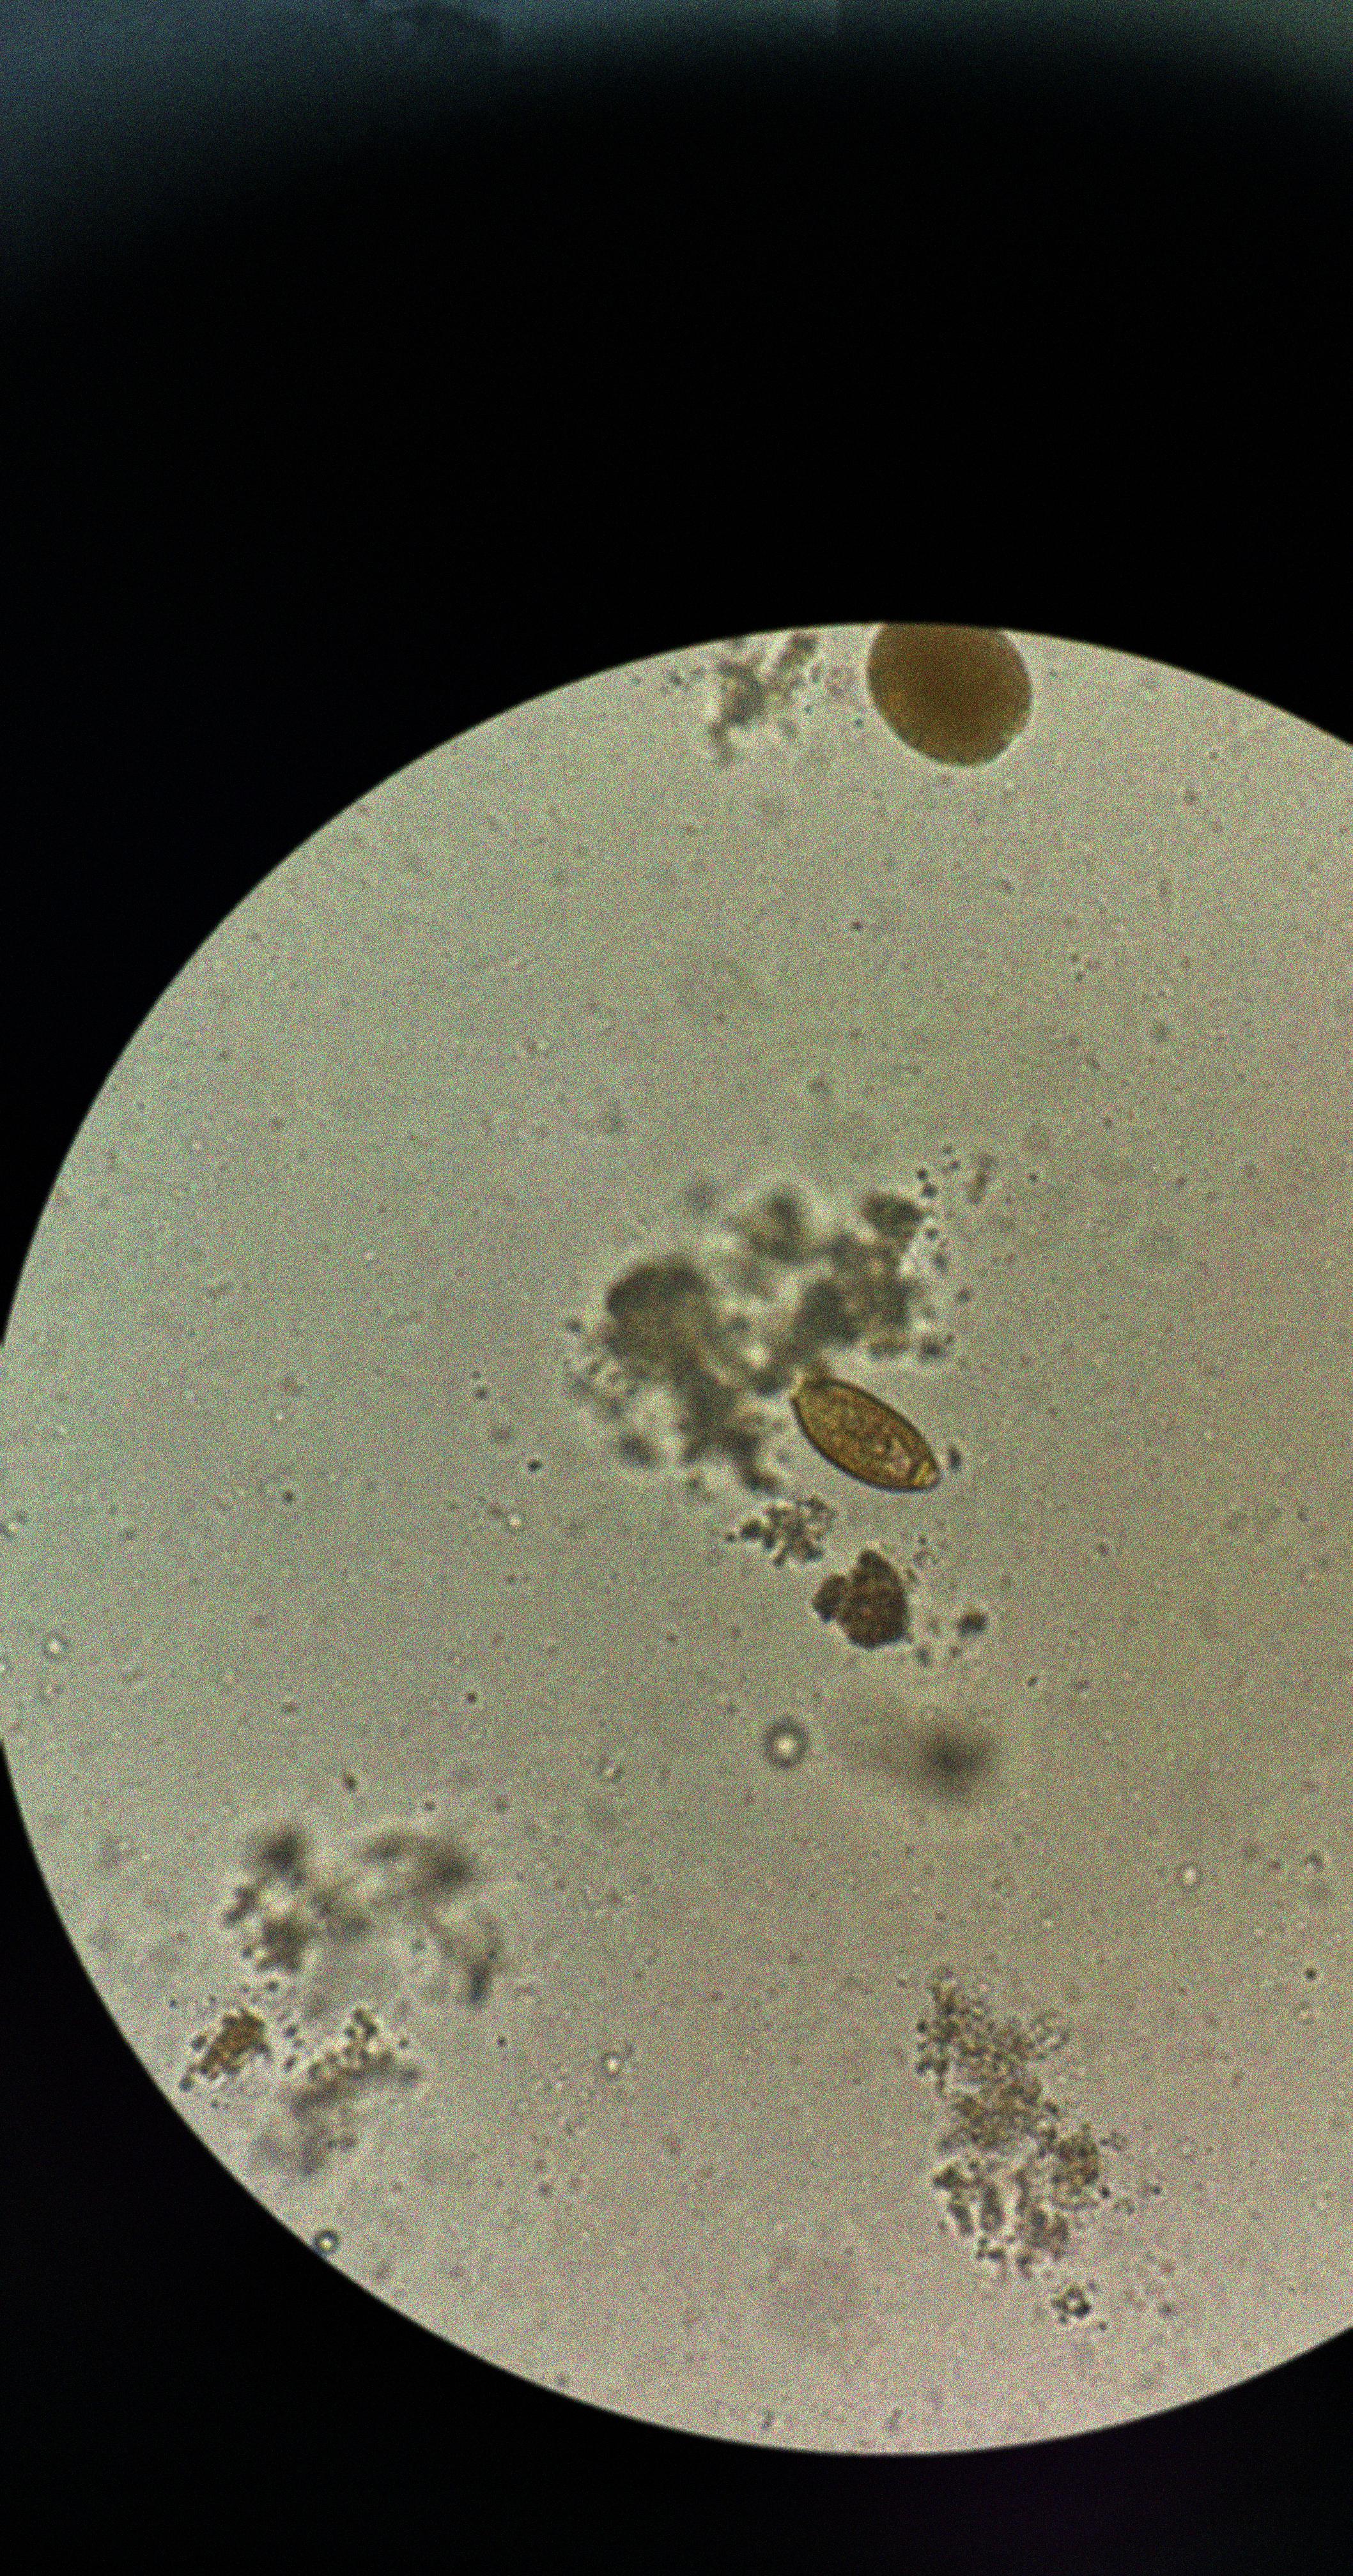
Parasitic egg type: Trichuris trichiura